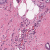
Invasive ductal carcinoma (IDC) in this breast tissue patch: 1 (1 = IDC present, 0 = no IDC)